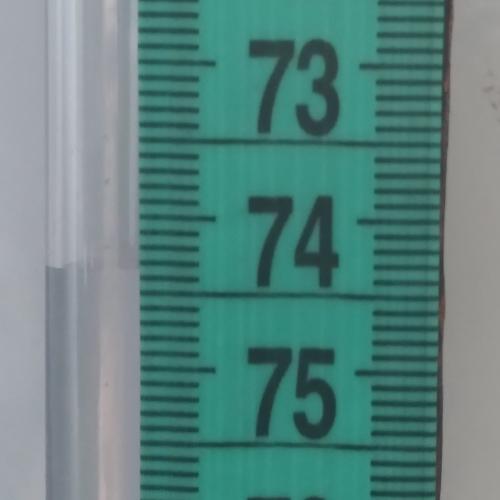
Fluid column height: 74.4 cm